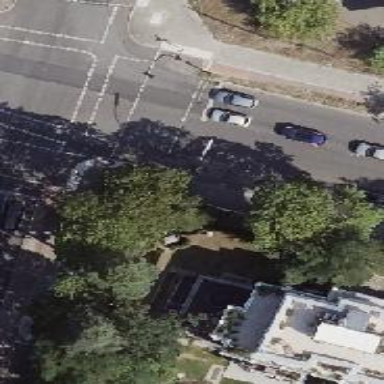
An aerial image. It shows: Sidewalk.